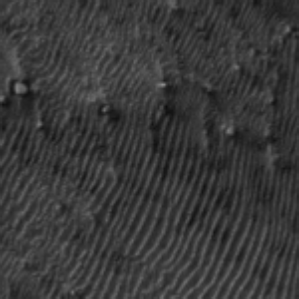
Label: frost